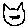
Label: cat